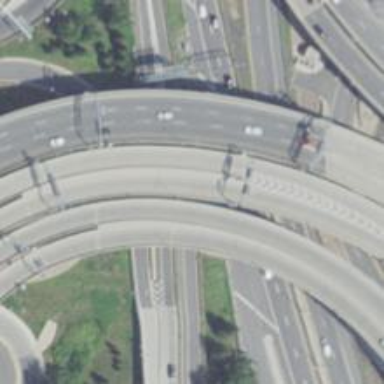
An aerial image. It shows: Asphalt motorway link.